Interaction volume radius: 10 \u00c5
Interaction volume height: 30 \u00c5
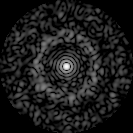
Disorder parameter: 0.835